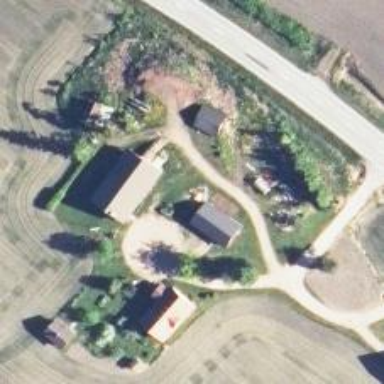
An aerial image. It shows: Farm.